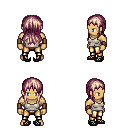
a pixel art fantasy rpg character, male body template, human, tanned skin, white pirate shirt, gold greaves, white blonde unkempt hairstyle, leather bracers, ghillies, four views (front, back, left, right), 2x2 character sprite sheet, small pixel art, hard edges, no anti-aliasing